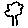
Label: tree